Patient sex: M
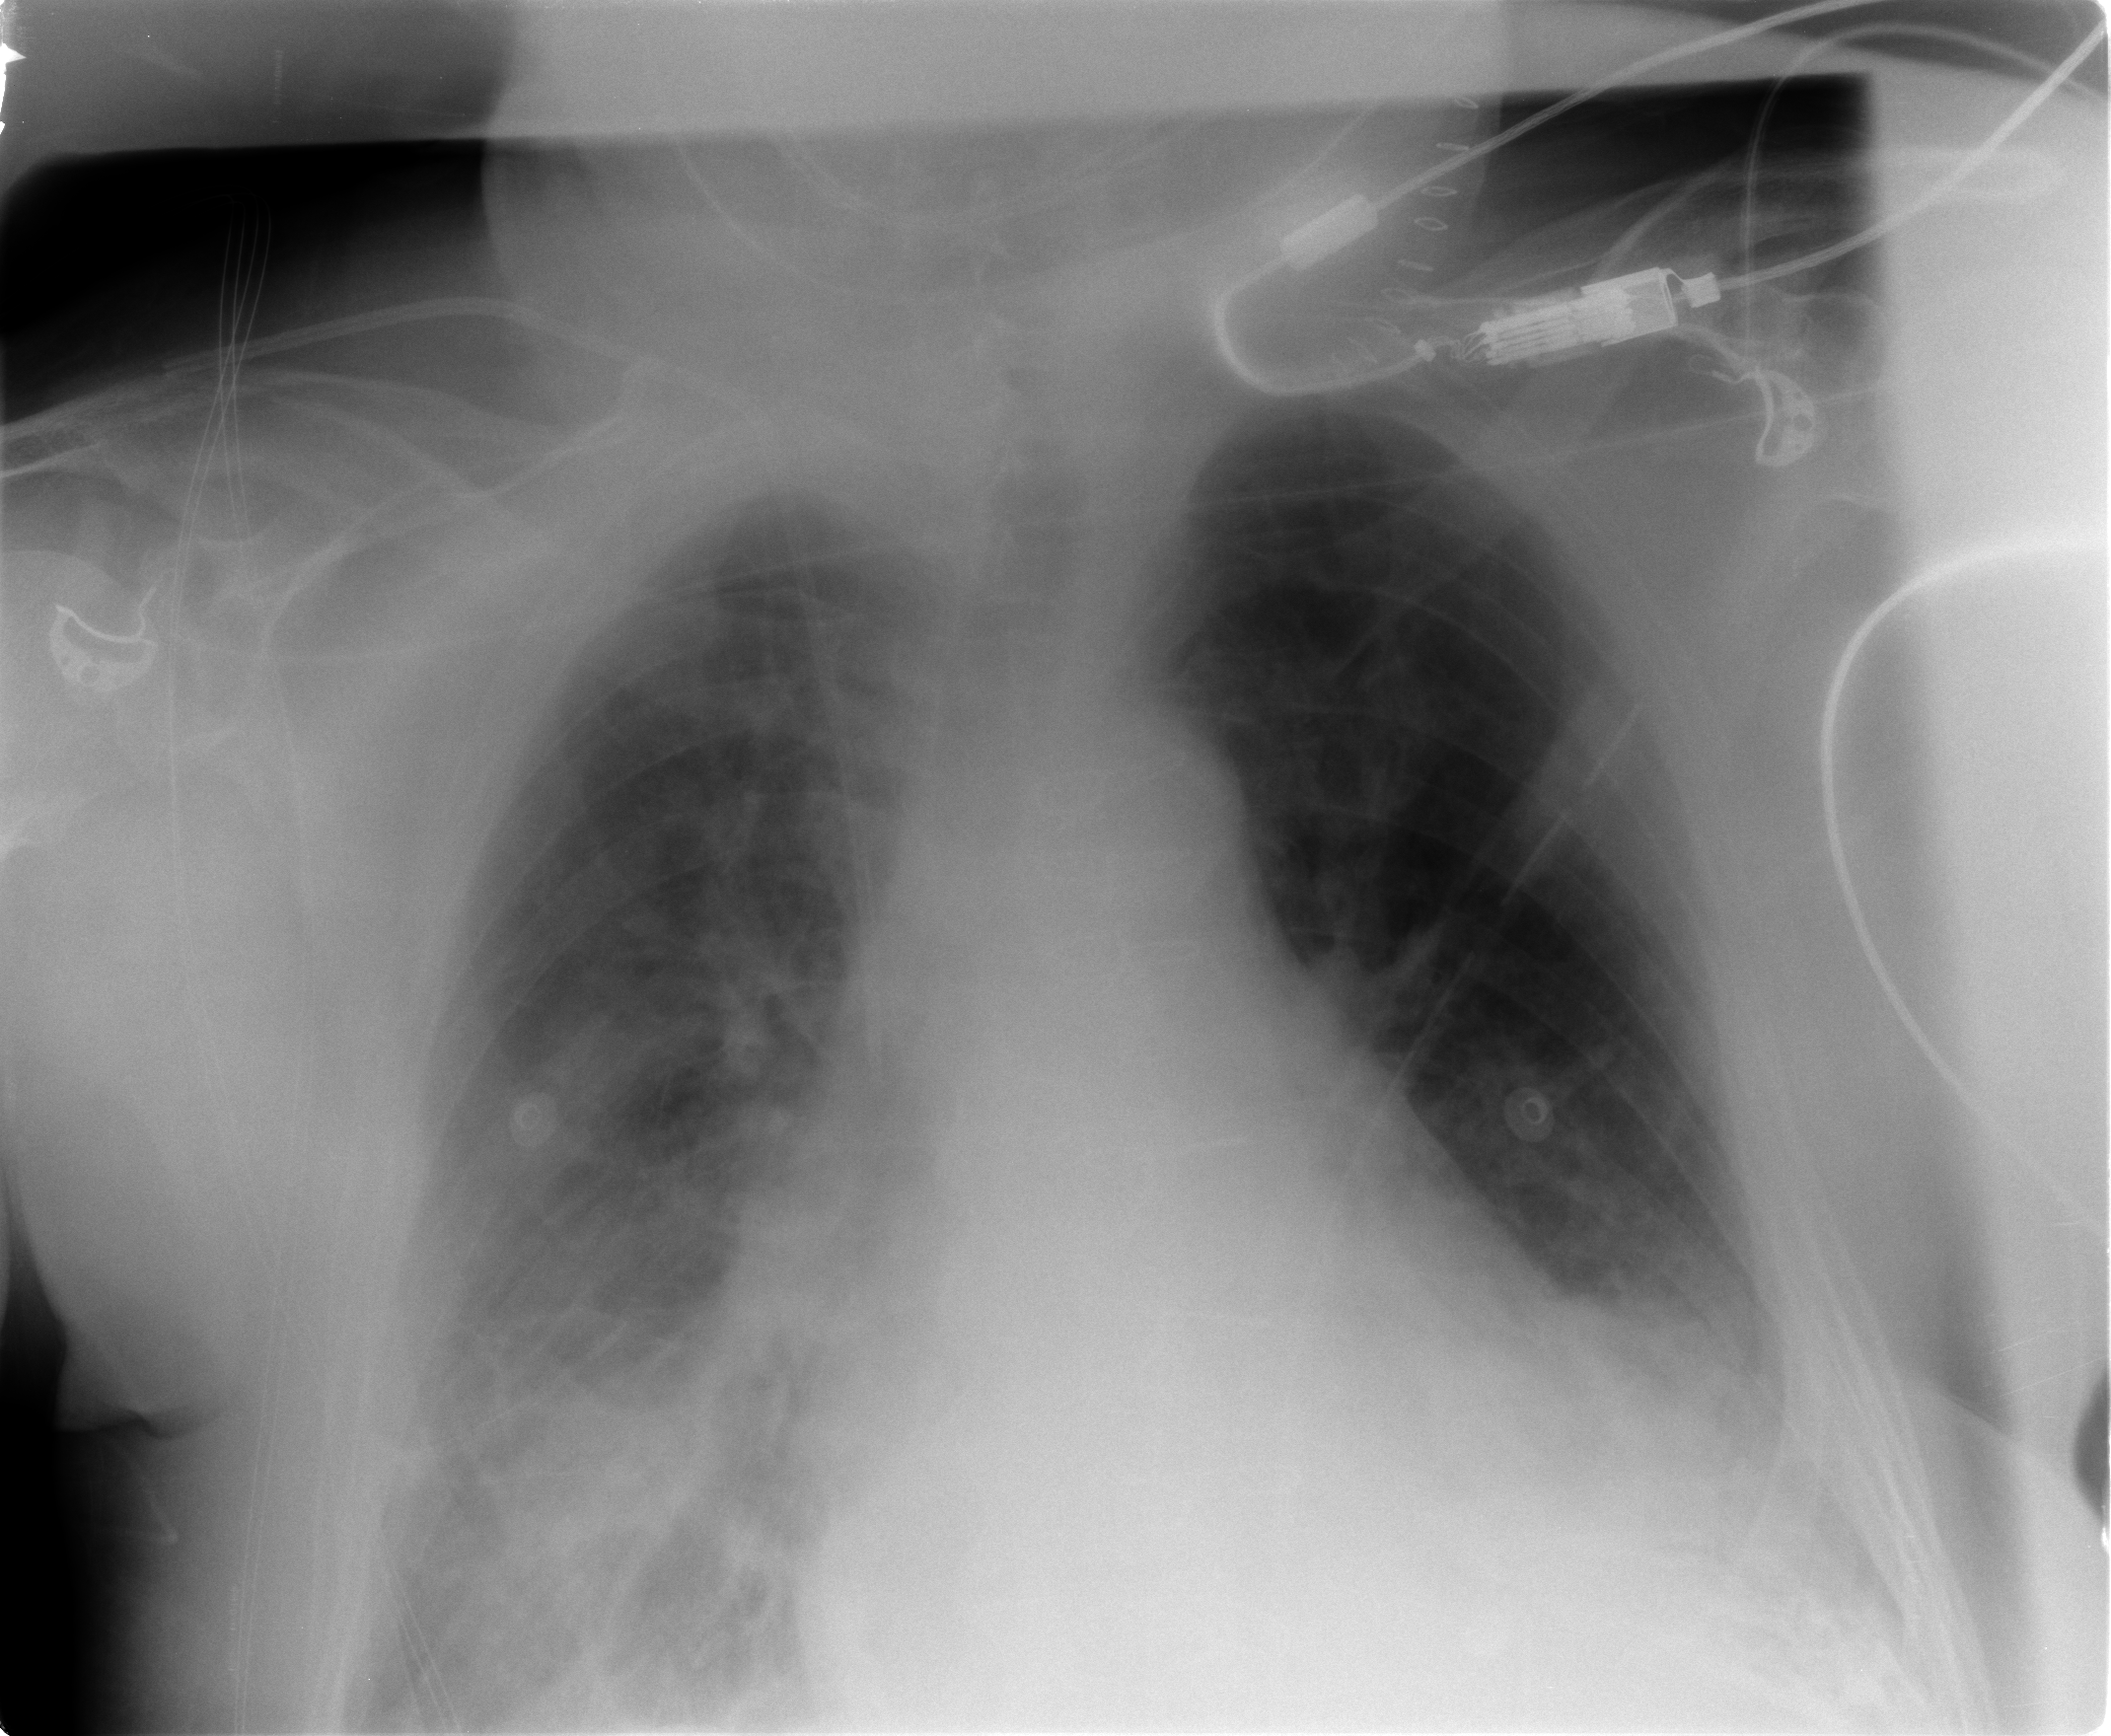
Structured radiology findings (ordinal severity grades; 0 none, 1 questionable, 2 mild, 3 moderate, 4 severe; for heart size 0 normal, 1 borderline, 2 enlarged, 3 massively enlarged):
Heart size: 2
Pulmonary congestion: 0
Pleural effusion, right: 2
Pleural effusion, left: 1
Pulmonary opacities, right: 0
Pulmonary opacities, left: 0
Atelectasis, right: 2
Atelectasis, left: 0